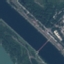
Label: River